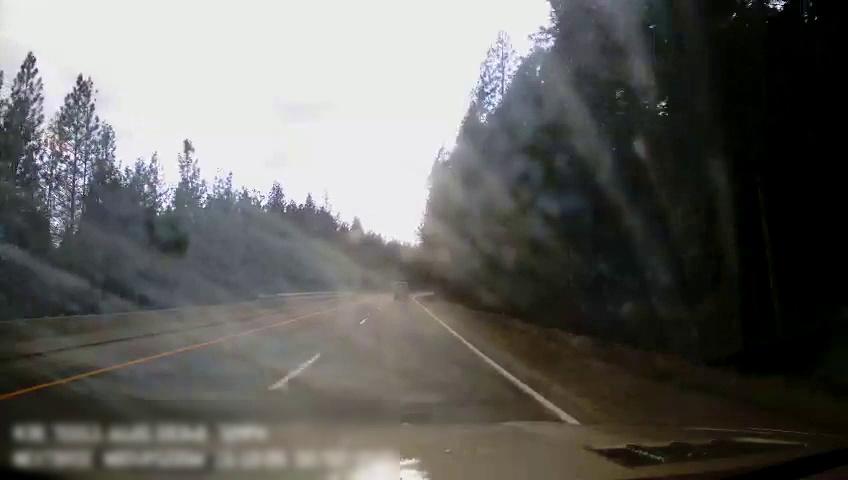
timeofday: Day
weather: Cloudy
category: Drivable Space
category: Drivable Space
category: Vehicles | Van
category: Lanes | Current Lane
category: Lanes | Alternate Lane
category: Lanes | Alternate Lane